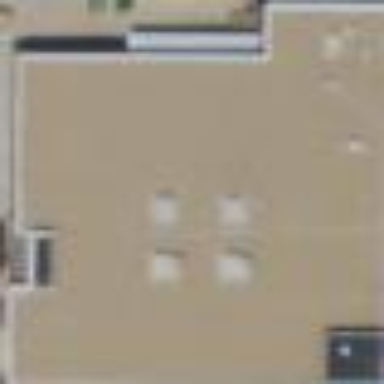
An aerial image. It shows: Building.